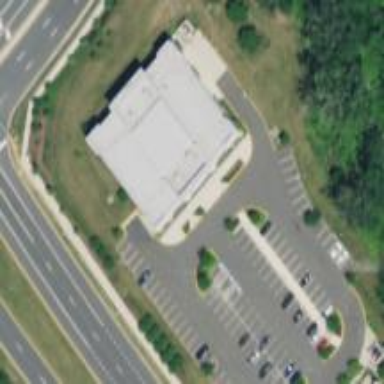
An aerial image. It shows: Commercial building.